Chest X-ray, PA view. Patient: 28 years old, sex F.
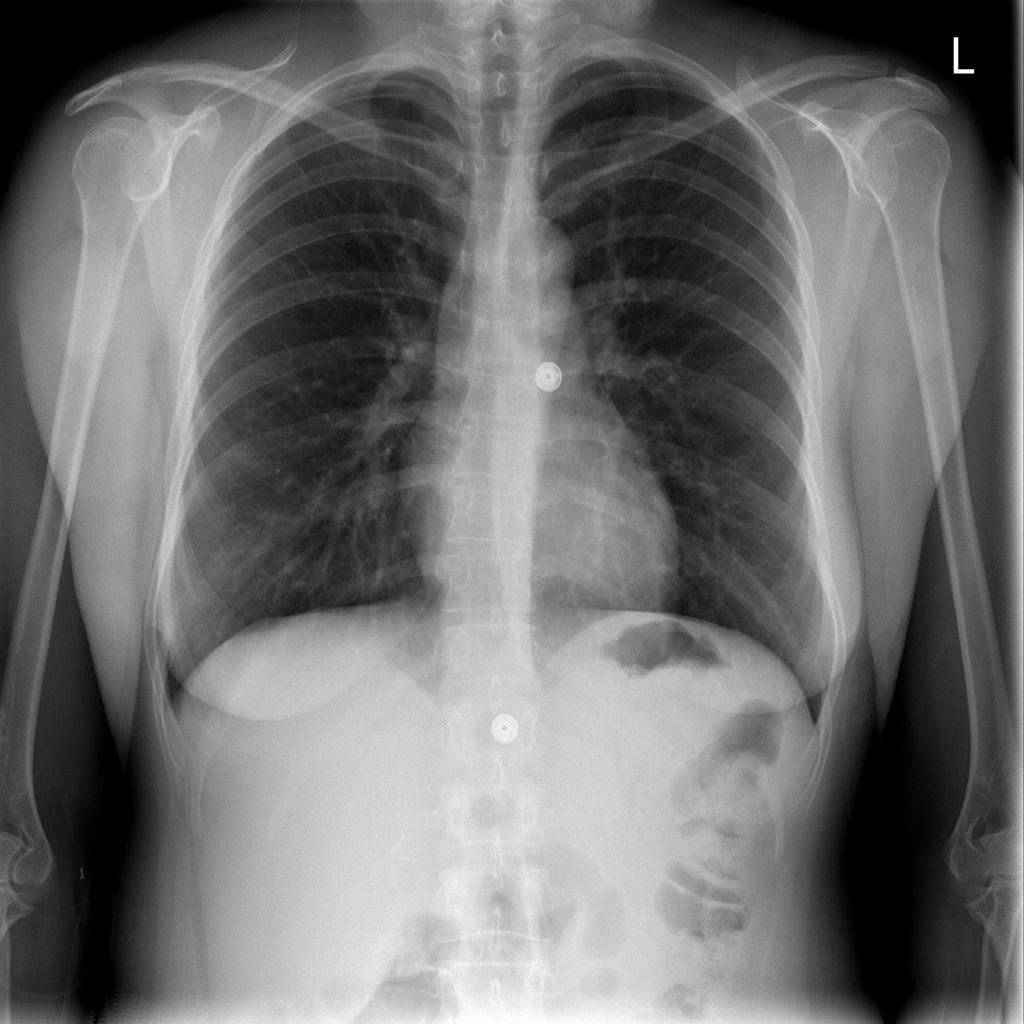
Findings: No Finding